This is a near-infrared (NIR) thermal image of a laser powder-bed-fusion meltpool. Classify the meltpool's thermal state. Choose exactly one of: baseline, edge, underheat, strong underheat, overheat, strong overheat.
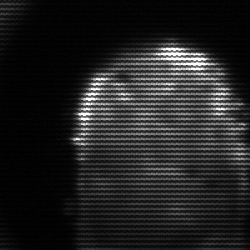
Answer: baseline